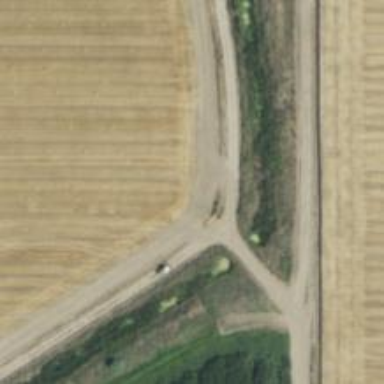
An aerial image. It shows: Track with grade5 tracktype.